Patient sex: M
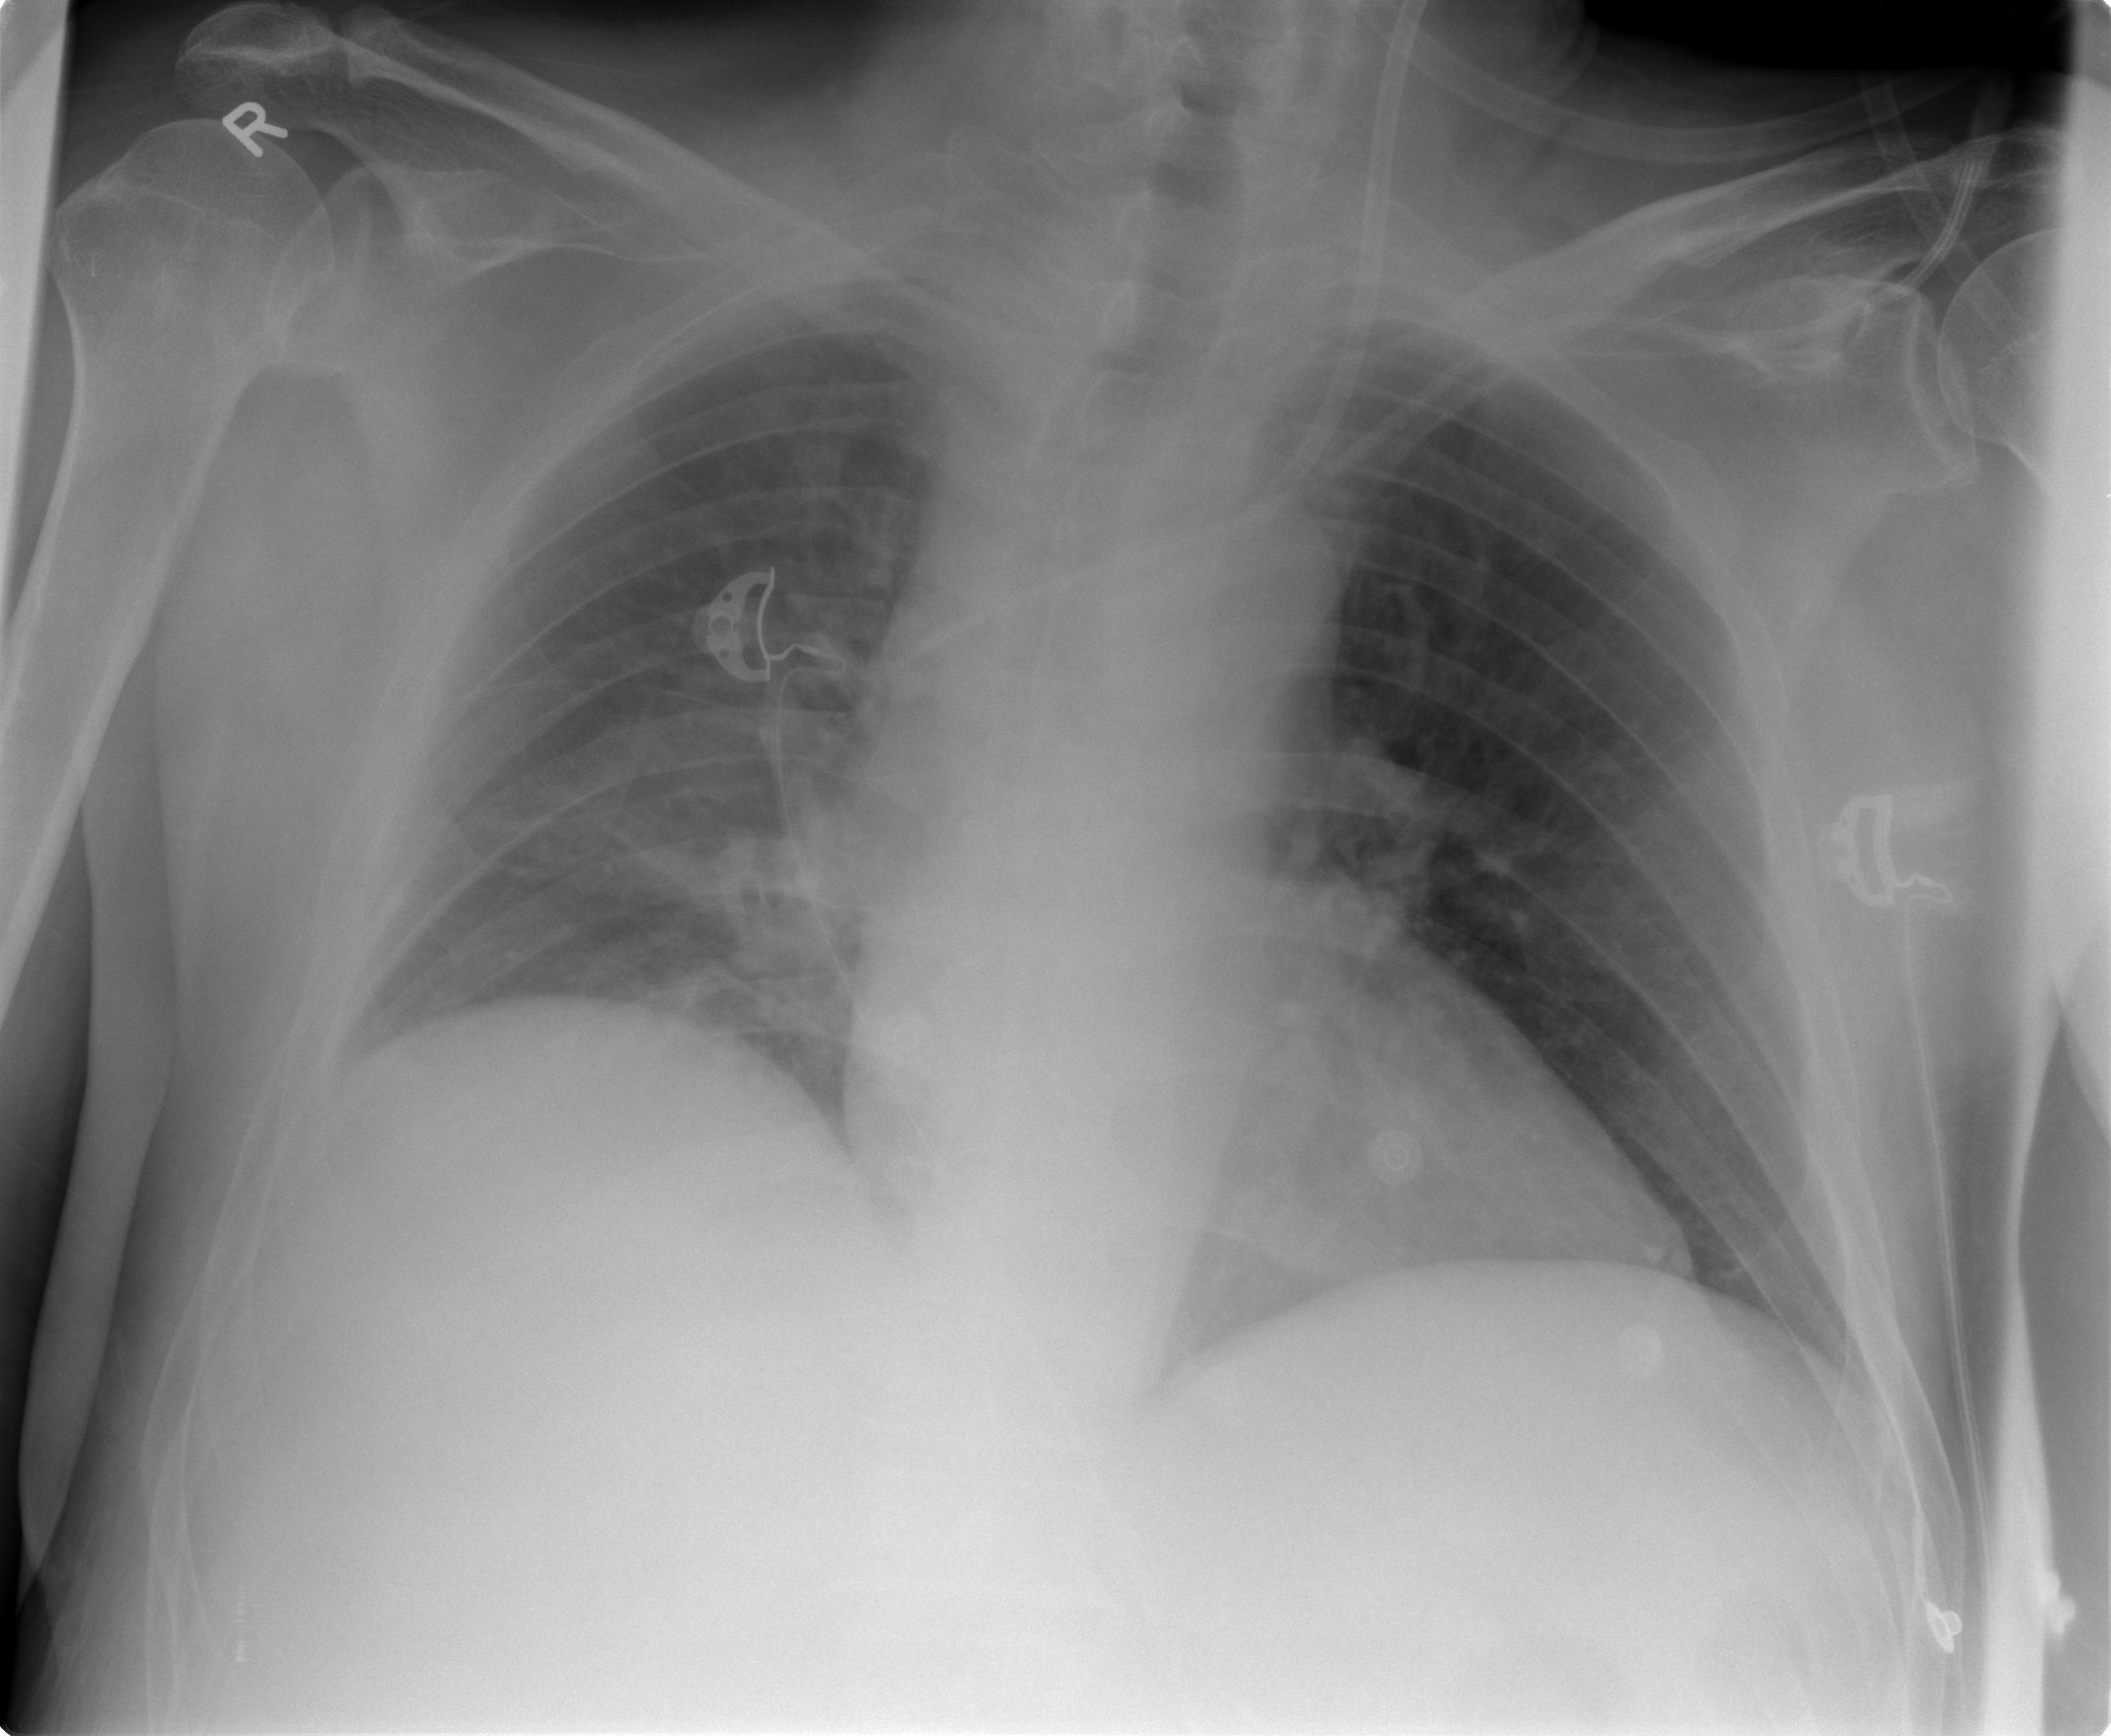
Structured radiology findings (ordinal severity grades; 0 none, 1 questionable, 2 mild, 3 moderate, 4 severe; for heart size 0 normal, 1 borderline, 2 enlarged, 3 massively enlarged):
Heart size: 0
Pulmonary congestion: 2
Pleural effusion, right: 2
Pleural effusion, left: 0
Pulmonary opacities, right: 2
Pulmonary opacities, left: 0
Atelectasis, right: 2
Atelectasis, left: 0